八年级 · 组合几何学
如图, 在 $\triangle A B C$ 与 $\triangle D C B$ 中, $A B=C D, \angle A B C=\angle D C B$. 求证: $A C=D B$.

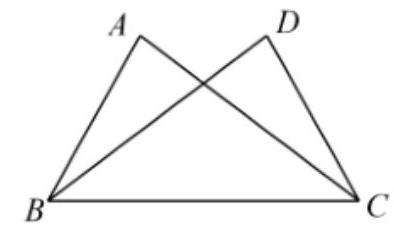
答案: 证明: 在 $\triangle A B C$ 和 $\triangle D C B$ 中, $\left\{\begin{array}{l}A B=C D \\ \angle A B C=\angle D C B, \\ B C=C B\end{array}\right.$

$\therefore \triangle A B C \cong \triangle D C B(\mathrm{SAS})$,

$\therefore A C=D B$